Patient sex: F
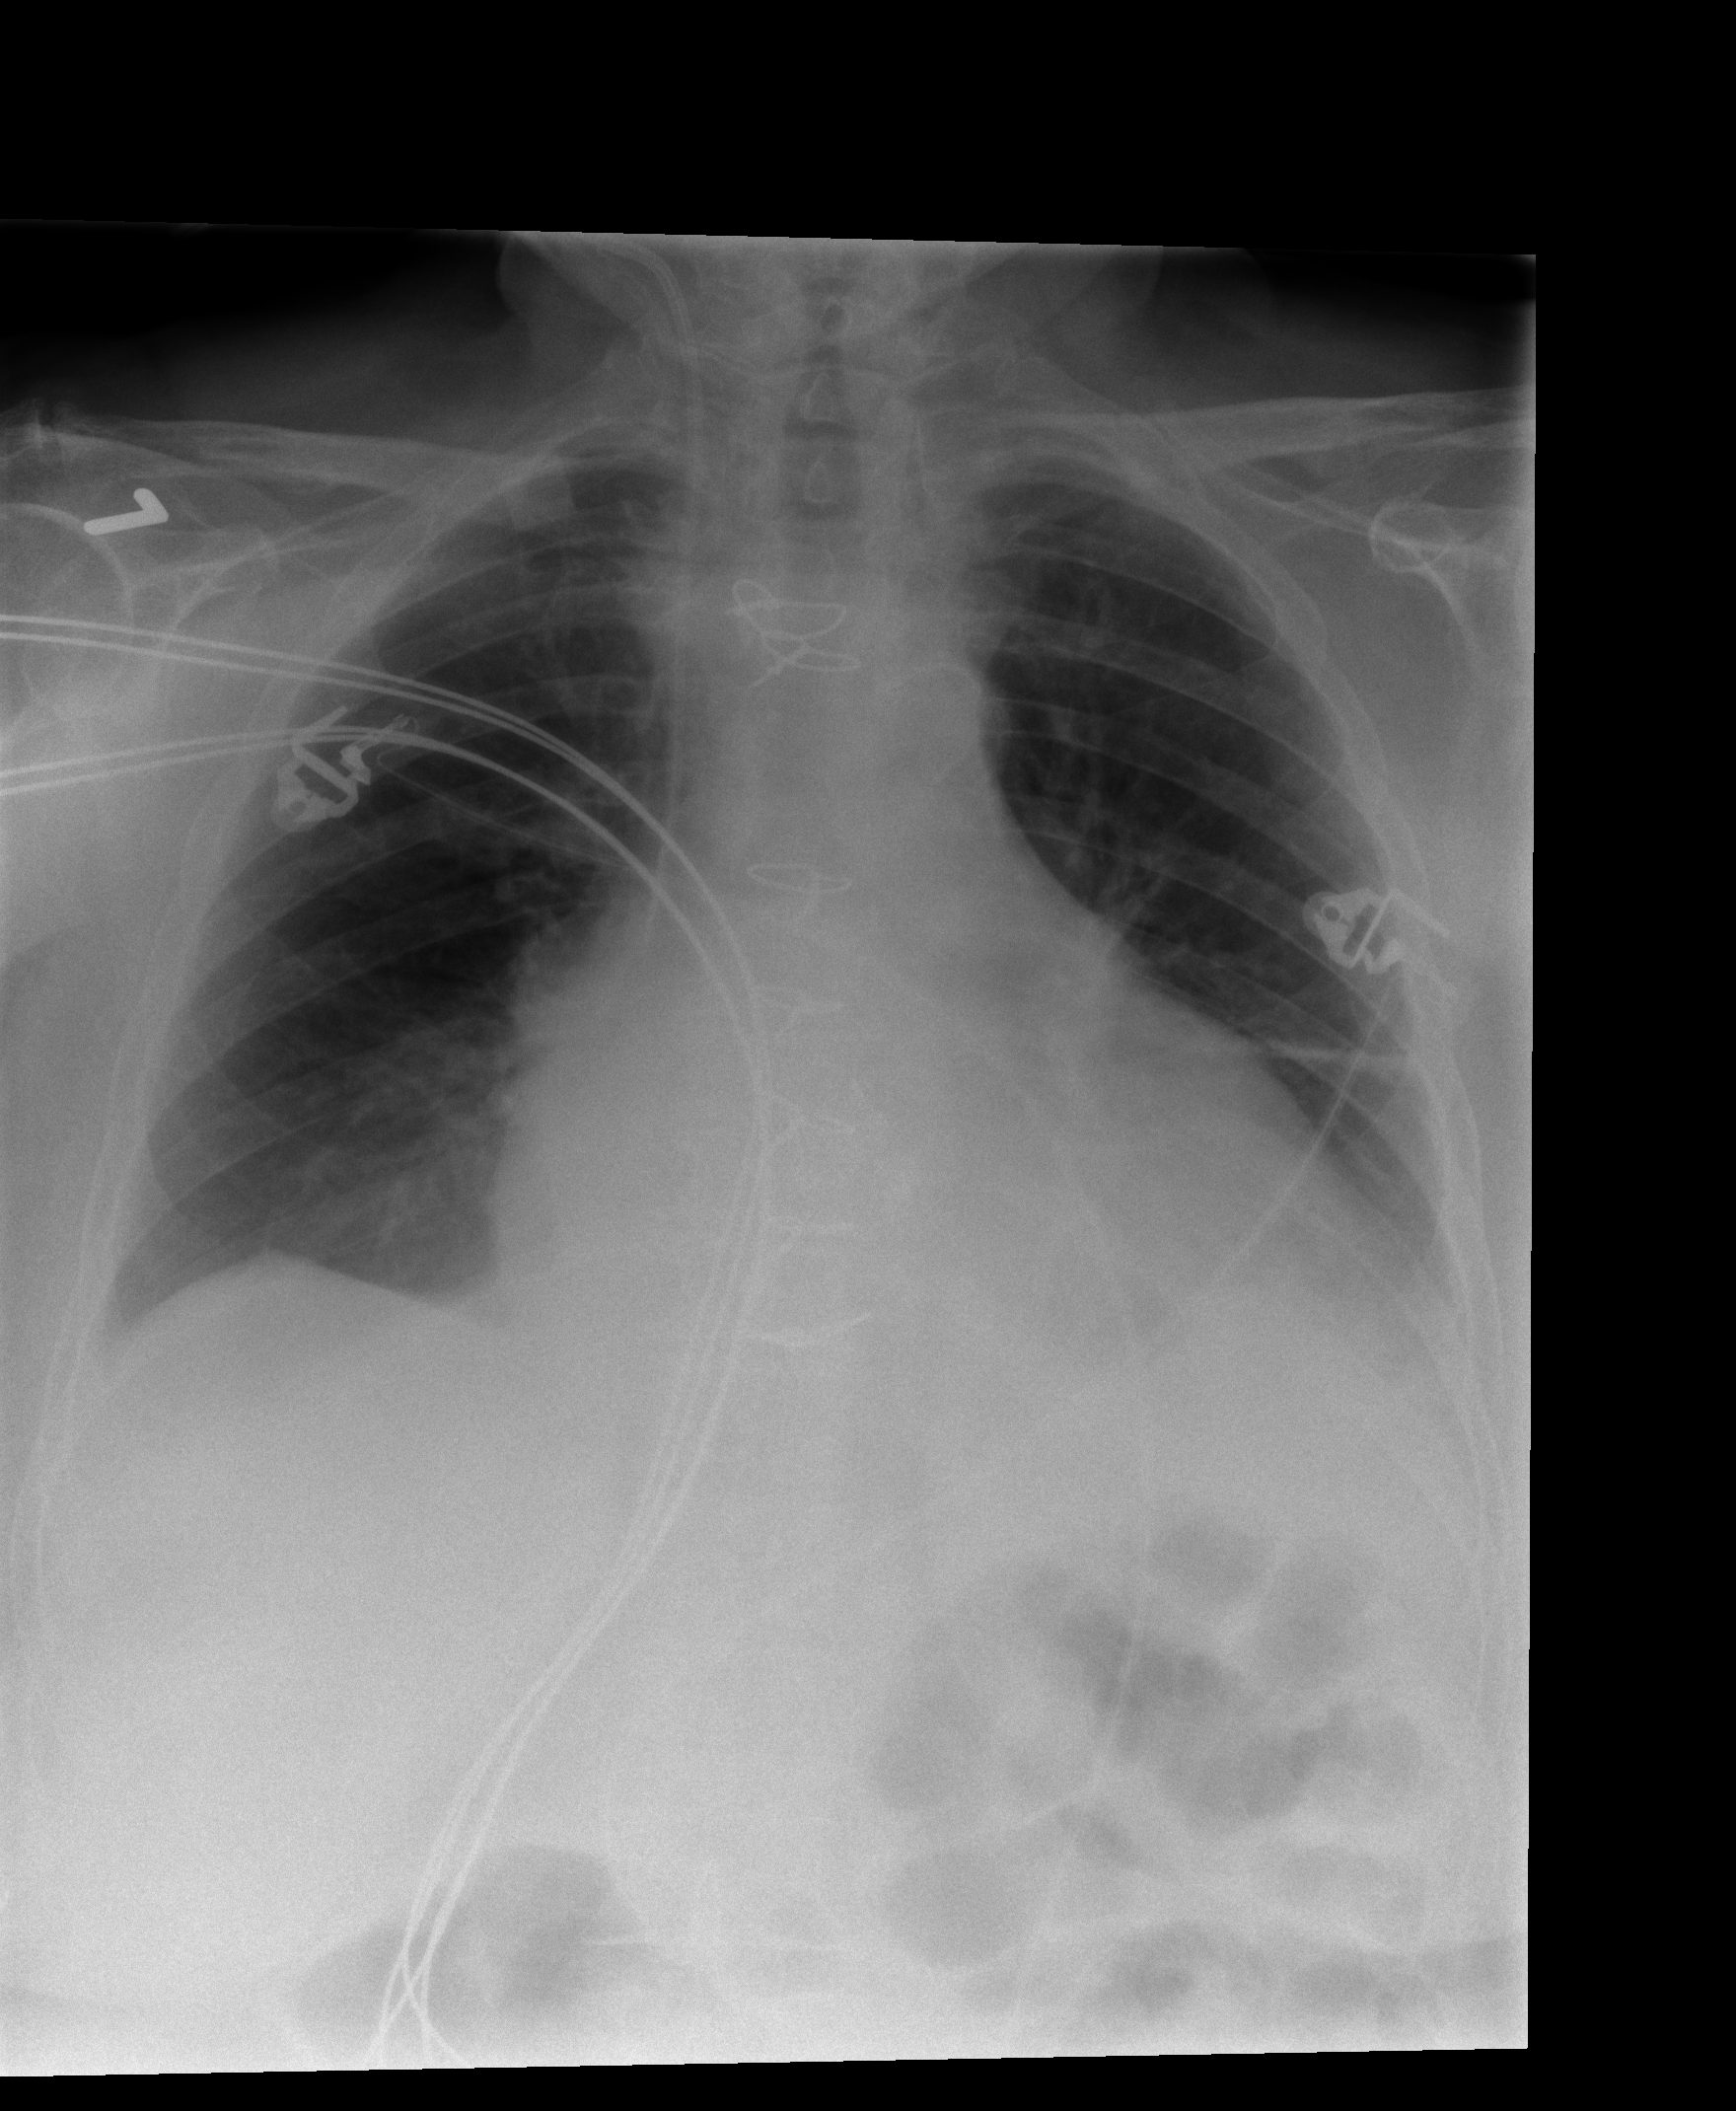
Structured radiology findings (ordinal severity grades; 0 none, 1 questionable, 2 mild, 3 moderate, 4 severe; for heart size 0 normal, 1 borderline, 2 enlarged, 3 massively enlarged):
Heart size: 2
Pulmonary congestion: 0
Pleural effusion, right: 1
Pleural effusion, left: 1
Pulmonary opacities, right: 0
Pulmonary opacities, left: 0
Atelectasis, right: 2
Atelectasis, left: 2